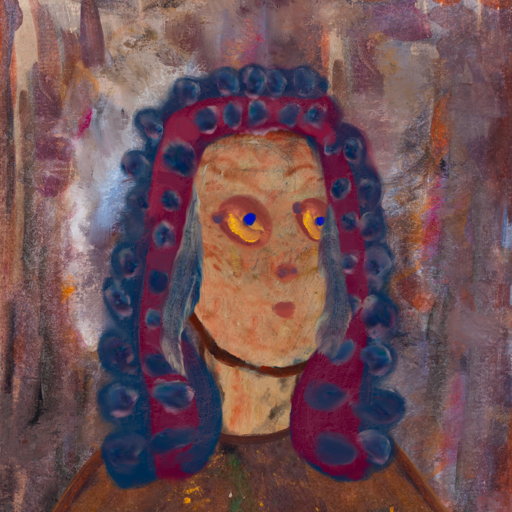
Background: Hypocrite, Head And Neck Side: Orphan, Face Side: Mother_And_Son_Son, Bust: Comrade, Hair Side: Hill_Girl, Head Accessory: Blank, Second Necklace: Blank, Necklace: Blank, Baby: Blank